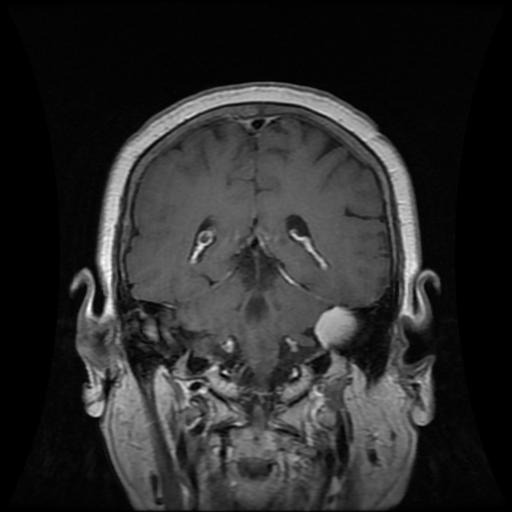
Label: meningioma